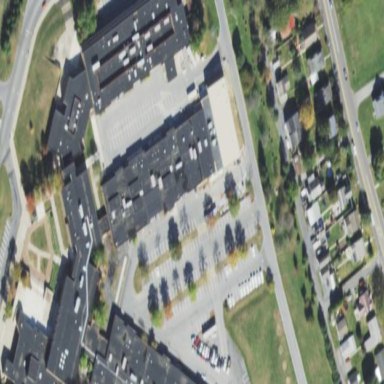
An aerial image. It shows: School building.